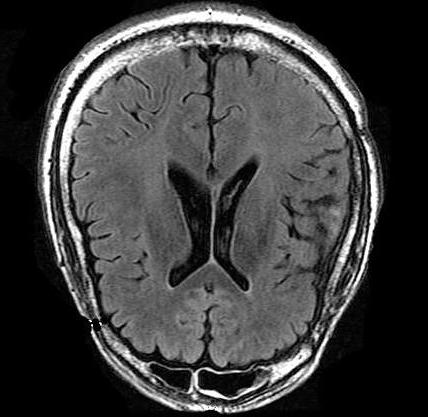
Label: notumor